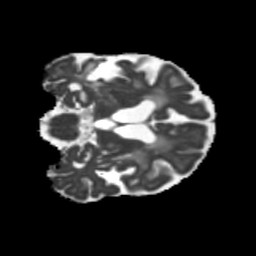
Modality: MD
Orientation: coronal
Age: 66
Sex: female
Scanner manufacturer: siemens
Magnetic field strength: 3 T
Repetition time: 5.25 s
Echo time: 0.08 s